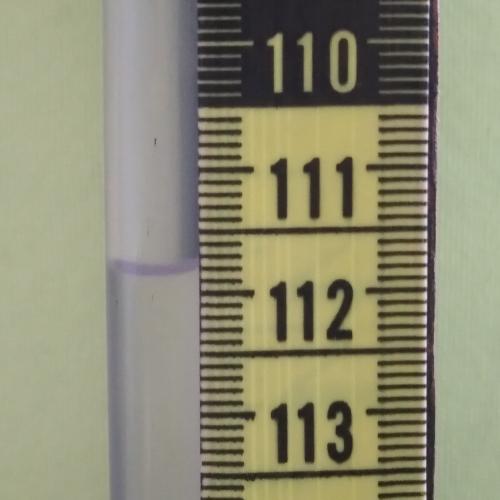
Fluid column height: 111.8 cm